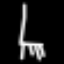
Label: chair